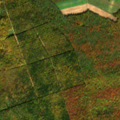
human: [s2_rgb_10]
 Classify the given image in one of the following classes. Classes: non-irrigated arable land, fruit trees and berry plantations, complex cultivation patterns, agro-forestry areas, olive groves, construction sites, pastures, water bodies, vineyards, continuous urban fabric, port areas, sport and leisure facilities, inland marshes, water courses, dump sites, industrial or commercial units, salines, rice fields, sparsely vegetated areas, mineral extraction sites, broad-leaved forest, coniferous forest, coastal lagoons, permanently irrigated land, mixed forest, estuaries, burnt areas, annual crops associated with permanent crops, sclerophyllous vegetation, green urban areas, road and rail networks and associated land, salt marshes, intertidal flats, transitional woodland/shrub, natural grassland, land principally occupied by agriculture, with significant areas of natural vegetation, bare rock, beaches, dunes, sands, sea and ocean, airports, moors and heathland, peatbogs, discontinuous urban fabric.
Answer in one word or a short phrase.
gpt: vineyards, broad-leaved forest